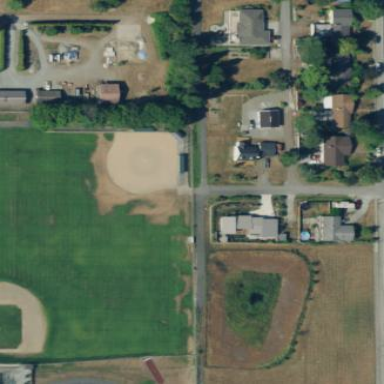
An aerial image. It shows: Baseball pitch for leisure and sports activities.